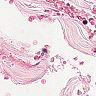
Metastatic tissue present: no